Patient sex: M
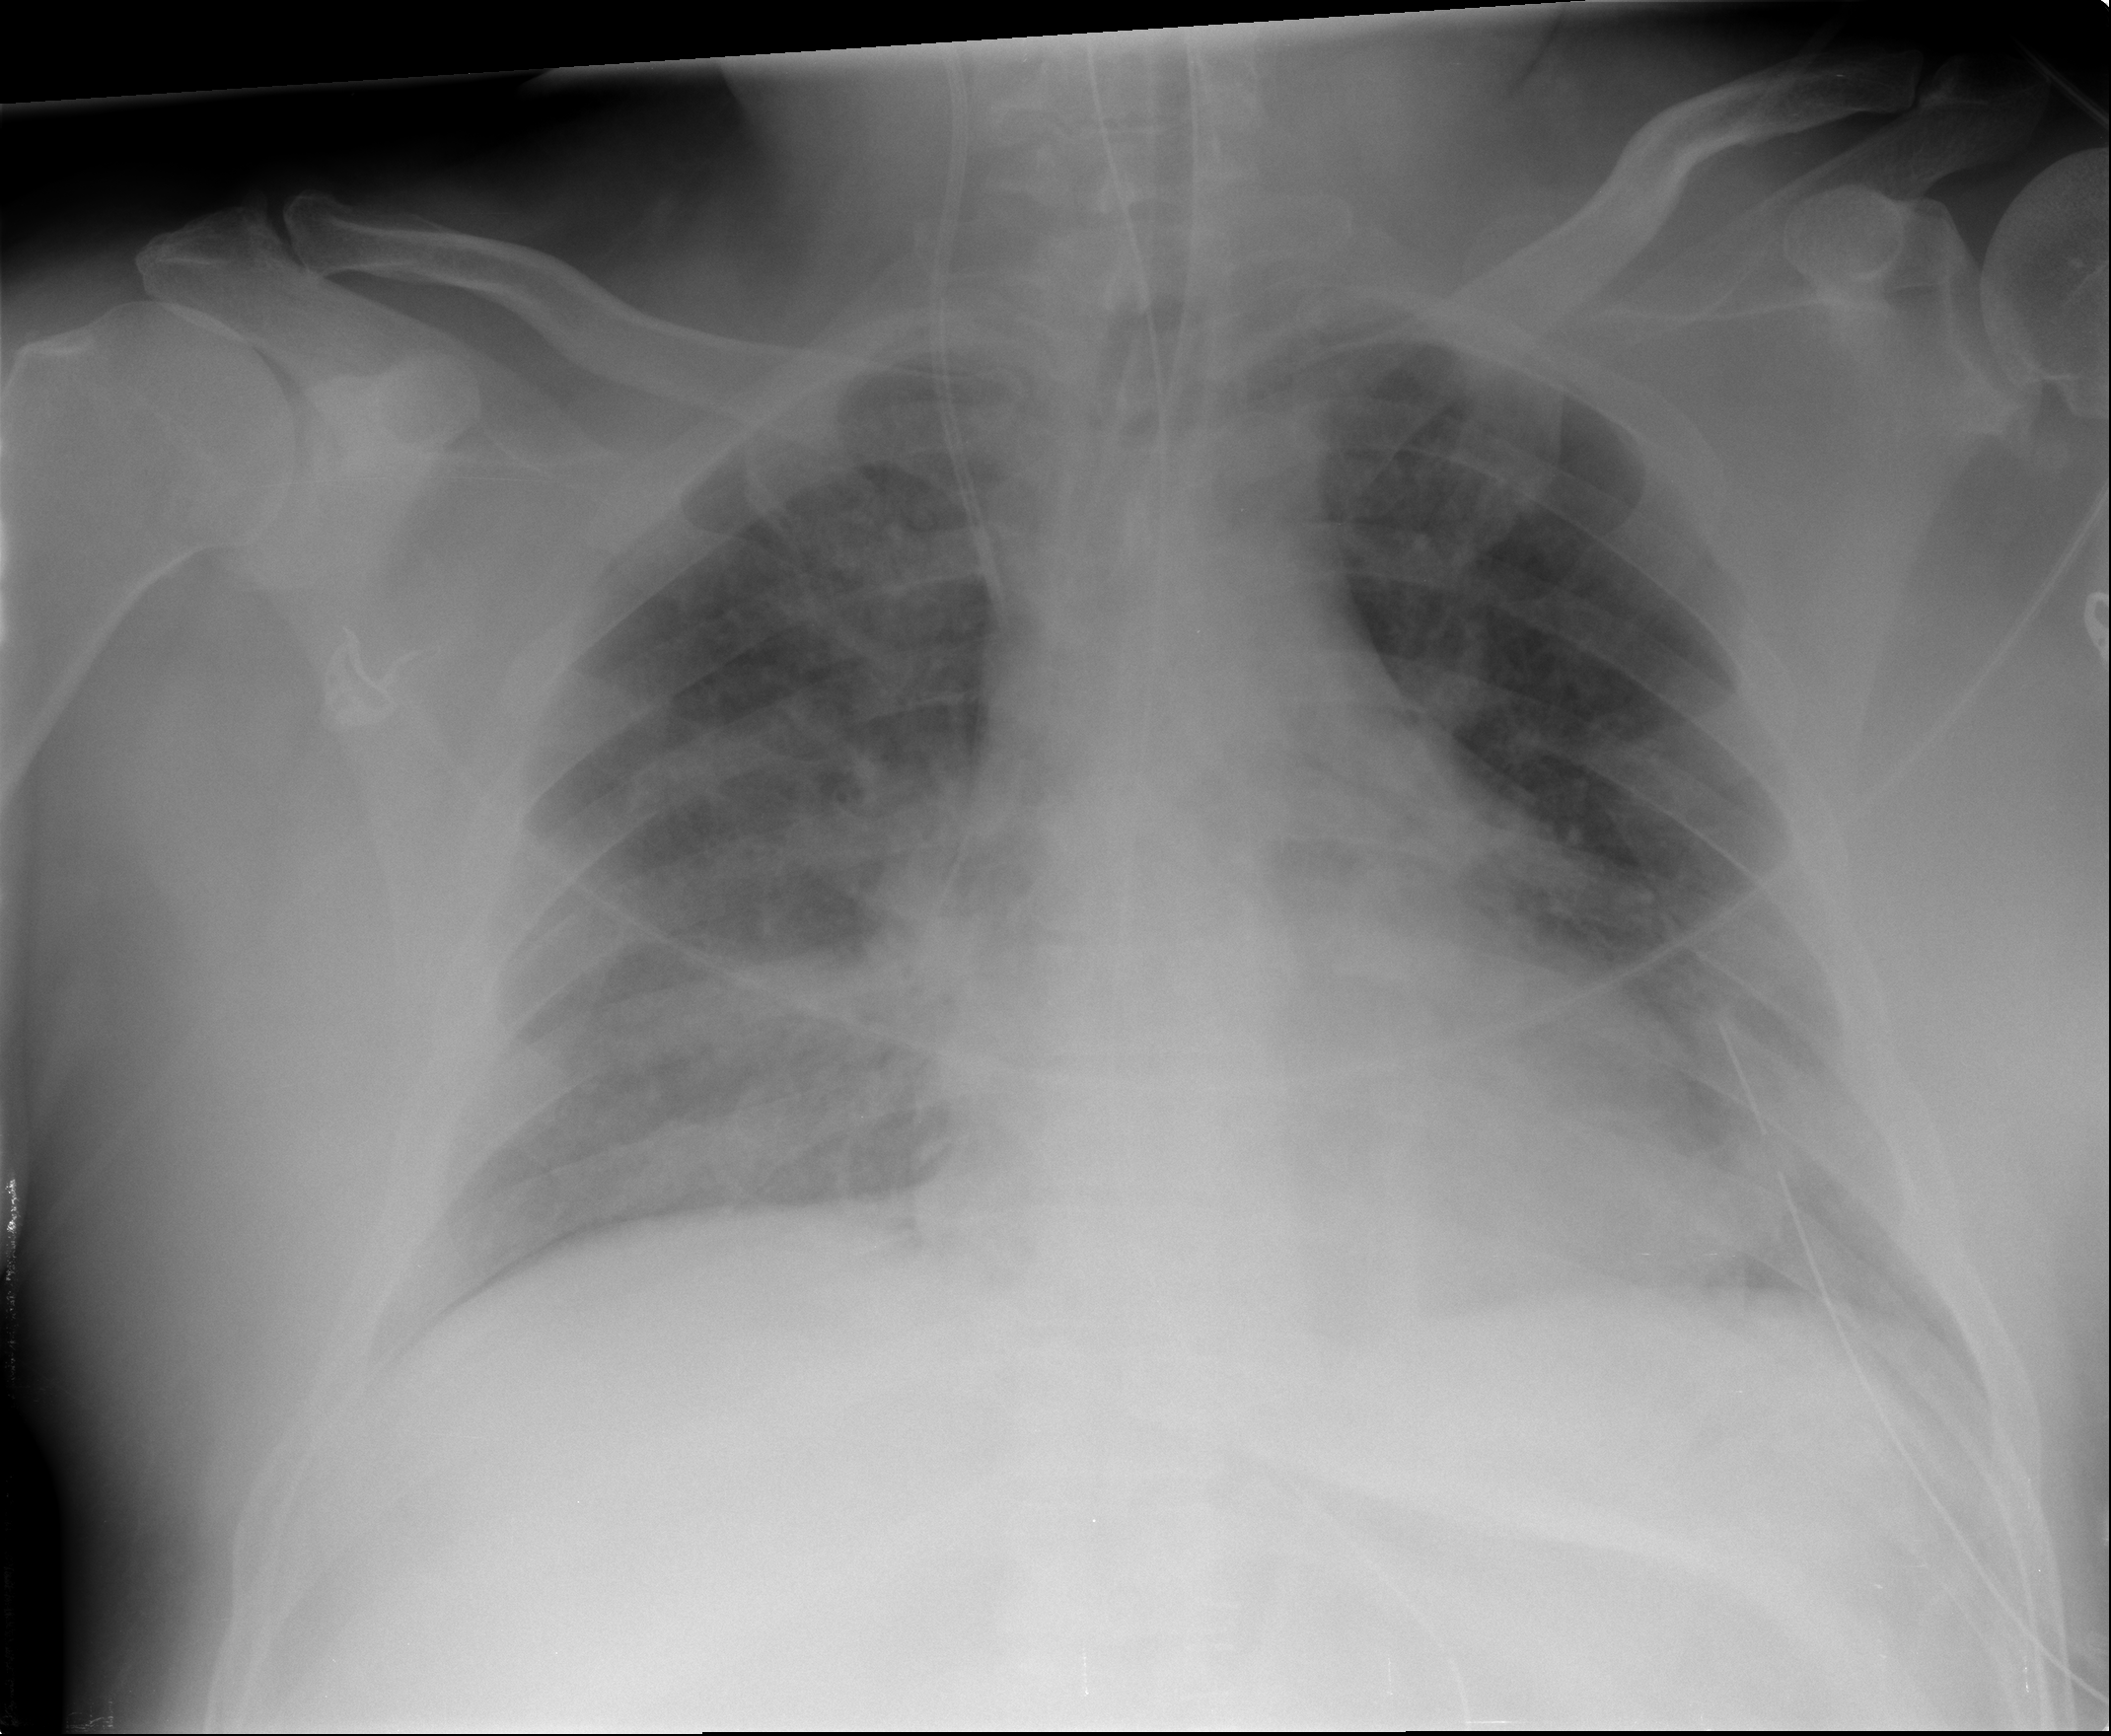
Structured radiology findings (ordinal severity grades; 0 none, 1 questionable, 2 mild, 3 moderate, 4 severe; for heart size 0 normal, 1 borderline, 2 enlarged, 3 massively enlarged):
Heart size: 0
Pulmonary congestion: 2
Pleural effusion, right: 0
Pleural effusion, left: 0
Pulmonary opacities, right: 2
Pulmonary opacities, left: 0
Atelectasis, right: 0
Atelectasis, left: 0